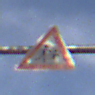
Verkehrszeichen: KinderLinks
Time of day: MorningAfternoon
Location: Outdoor (Urban)
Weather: PartlyCloudy
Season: NotSpecified
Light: Natural